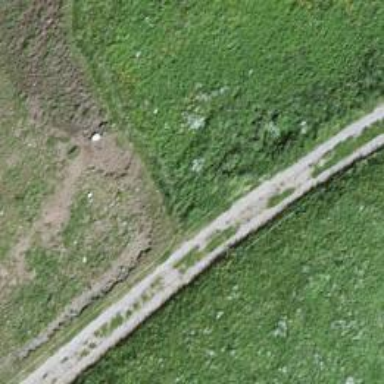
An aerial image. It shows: Compacted grade3 track.